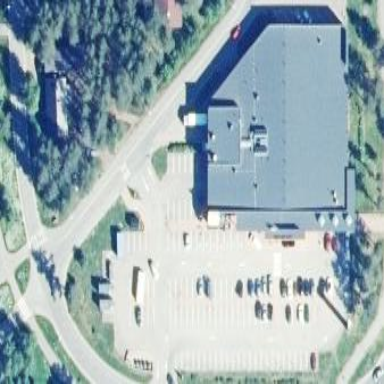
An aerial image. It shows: Retail area.